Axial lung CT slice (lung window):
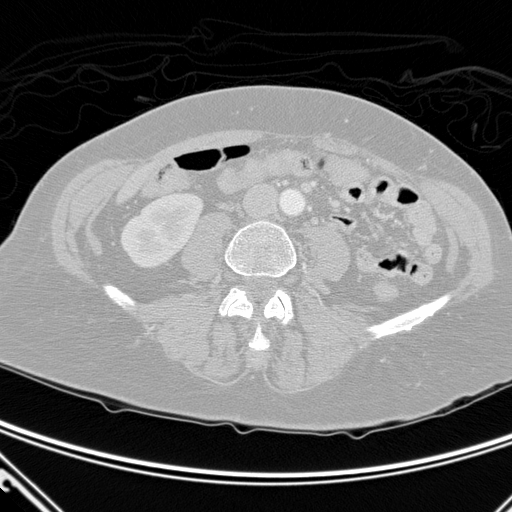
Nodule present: no